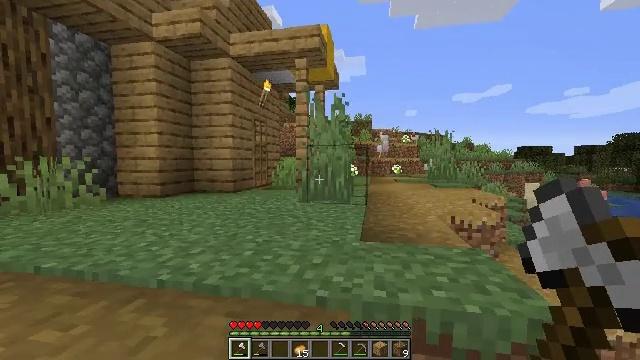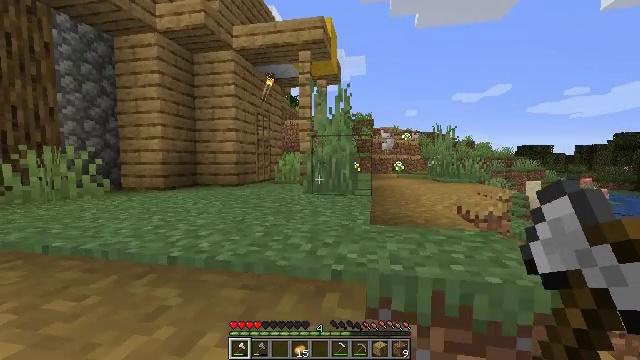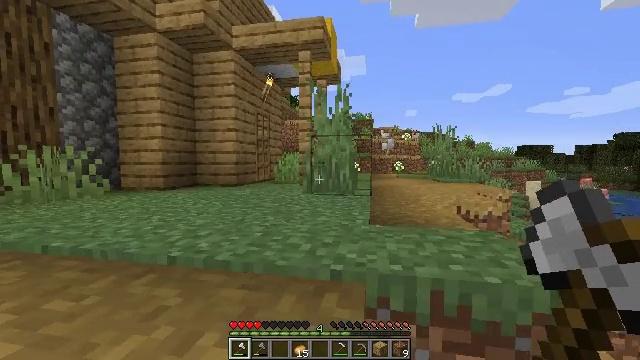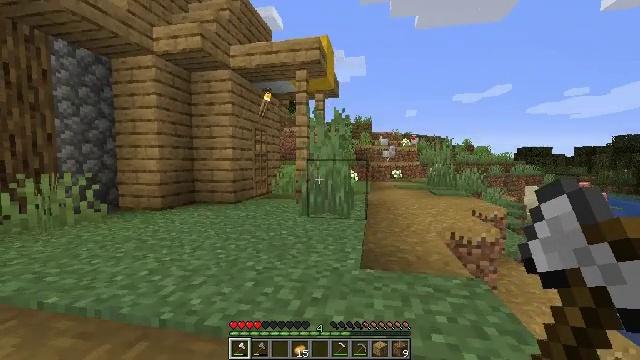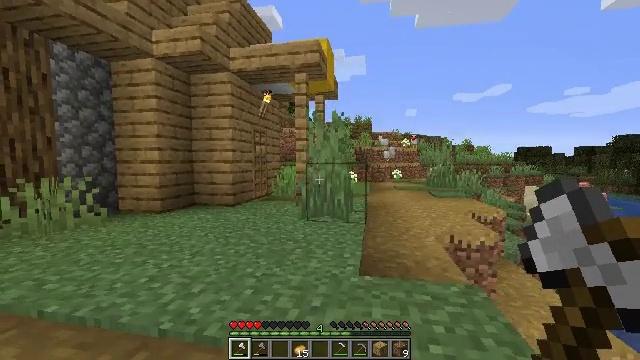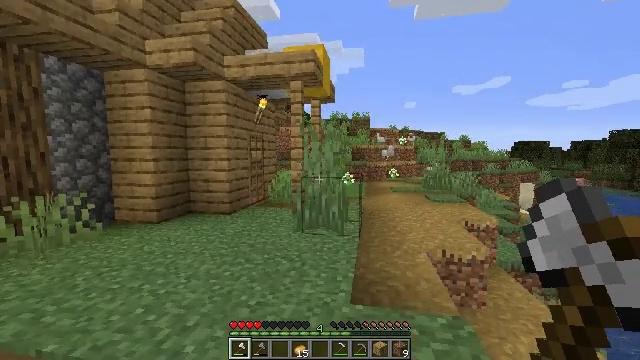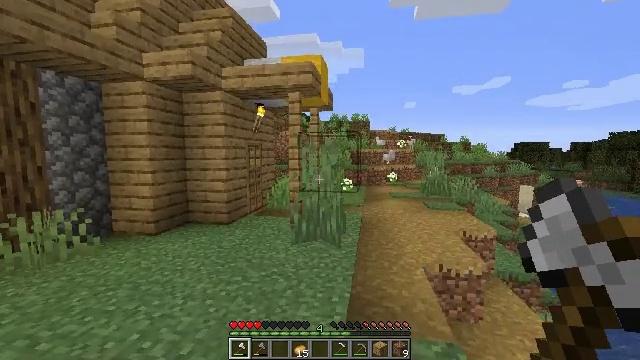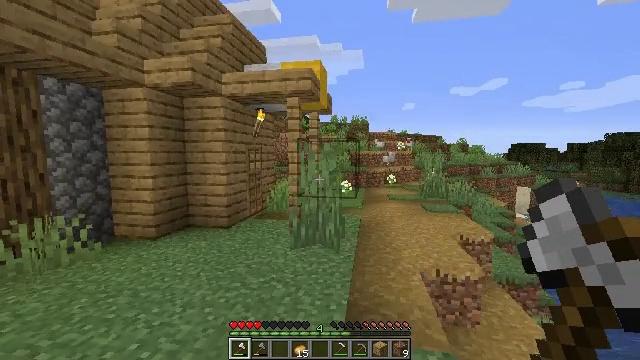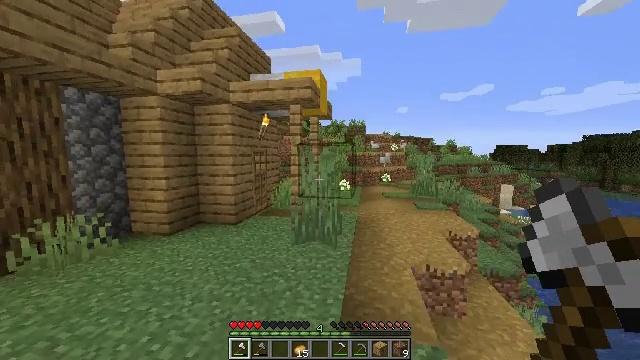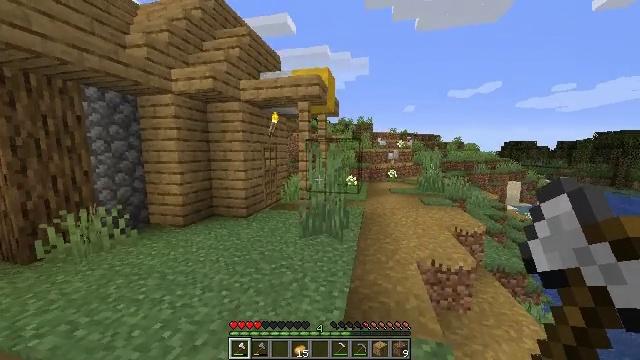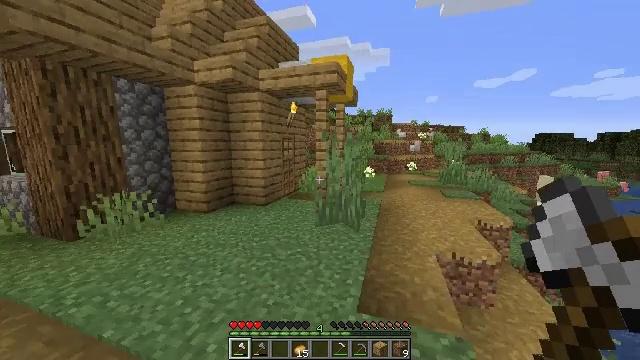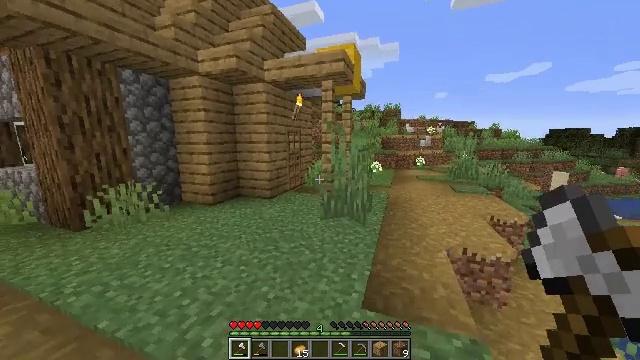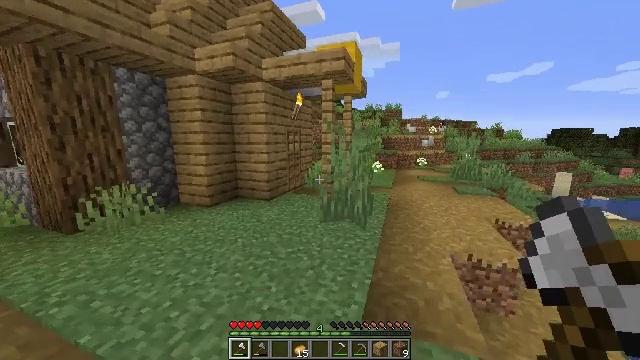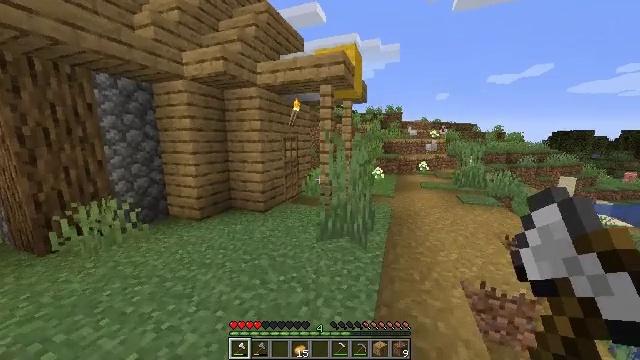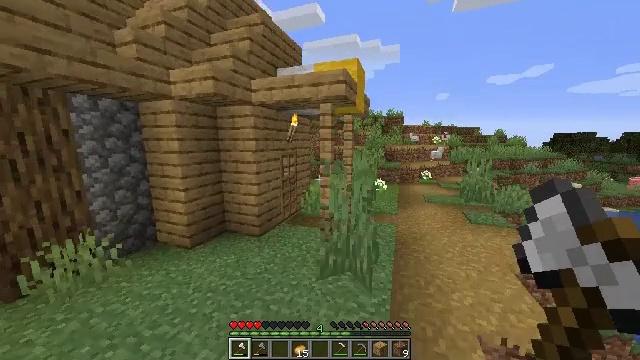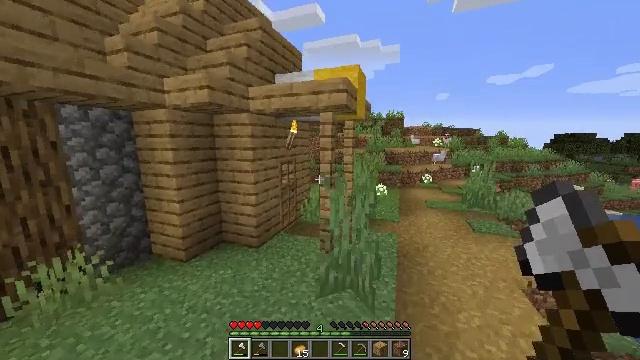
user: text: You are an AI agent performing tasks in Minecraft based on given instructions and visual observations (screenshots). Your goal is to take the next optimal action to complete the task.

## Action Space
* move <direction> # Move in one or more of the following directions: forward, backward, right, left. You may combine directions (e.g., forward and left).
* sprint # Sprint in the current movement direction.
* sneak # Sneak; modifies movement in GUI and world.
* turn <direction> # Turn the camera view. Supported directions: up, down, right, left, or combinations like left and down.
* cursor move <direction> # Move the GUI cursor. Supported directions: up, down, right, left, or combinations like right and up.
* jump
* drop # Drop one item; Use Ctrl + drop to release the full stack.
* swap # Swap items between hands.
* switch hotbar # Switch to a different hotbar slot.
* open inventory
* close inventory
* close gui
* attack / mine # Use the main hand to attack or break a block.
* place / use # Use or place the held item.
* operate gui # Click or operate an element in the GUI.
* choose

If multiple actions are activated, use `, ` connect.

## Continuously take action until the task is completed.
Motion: motion action
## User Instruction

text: Destroy the bee nest.
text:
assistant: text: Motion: move forward, sprint, jump
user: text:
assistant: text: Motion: move forward and move right, sprint, jump
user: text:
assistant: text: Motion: move forward and move right, sprint, jump
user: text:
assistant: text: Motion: move forward and move right, sprint, jump
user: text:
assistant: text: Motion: move forward, sprint, turn down, jump
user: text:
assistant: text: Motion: move forward, sprint, jump
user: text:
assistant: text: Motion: move forward, sprint, jump
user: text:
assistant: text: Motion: move forward, sprint, jump
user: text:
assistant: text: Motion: move forward, sprint, turn left and down
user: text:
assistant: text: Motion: move forward, sprint, turn left and down
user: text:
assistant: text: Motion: move forward, sprint, turn left
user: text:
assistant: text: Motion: move forward, sprint
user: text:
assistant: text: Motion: move forward, sprint, jump
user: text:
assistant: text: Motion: move forward, sprint, jump
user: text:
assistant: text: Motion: move forward, sprint, jump
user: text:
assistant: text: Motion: move forward, sprint, jump
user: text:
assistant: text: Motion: move forward, sprint, jump
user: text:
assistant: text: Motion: move forward, sprint
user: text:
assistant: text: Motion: move forward, sprint, turn left and down
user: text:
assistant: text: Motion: move forward, sprint, turn left
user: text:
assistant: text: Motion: move forward, sprint, turn left
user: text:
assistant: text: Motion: move forward, sprint, turn left
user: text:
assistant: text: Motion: move forward, sprint, turn left and down
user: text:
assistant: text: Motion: move forward, sprint, turn left
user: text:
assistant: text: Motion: move forward, sprint, turn left
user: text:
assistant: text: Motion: move forward, sprint
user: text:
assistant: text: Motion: move forward, sprint
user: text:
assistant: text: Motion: move forward, sprint, use / place
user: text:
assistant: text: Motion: move forward, sprint, use / place
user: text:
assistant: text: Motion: move forward, sprint, use / place